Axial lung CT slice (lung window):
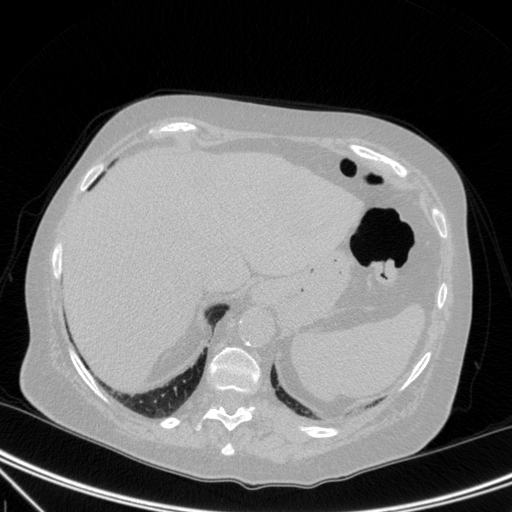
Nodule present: no